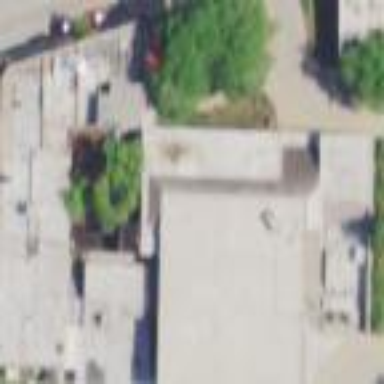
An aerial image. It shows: Arts centre building.